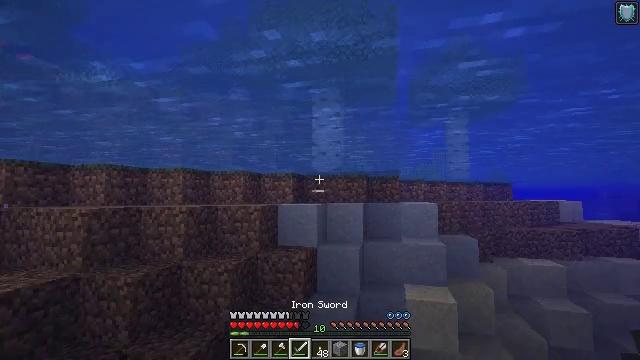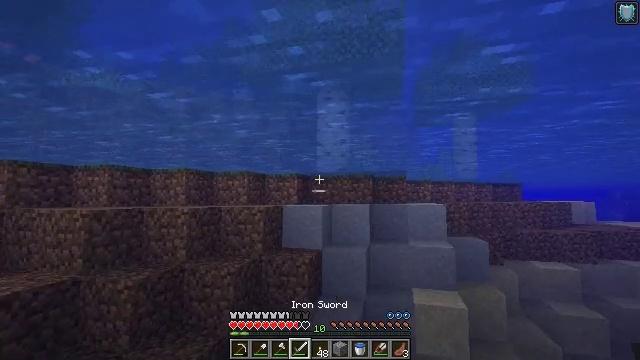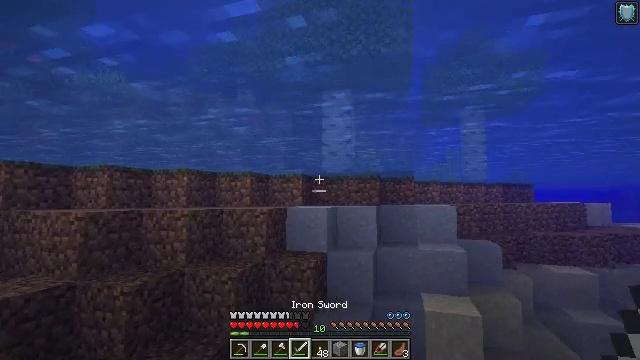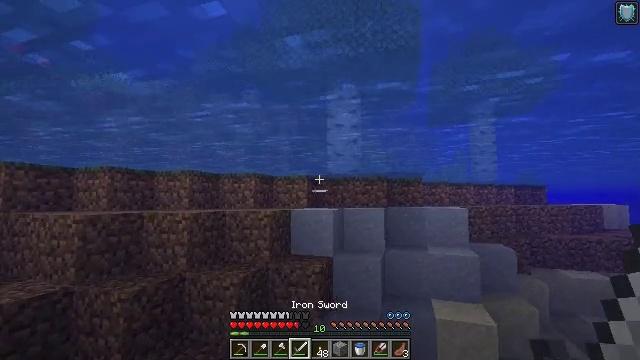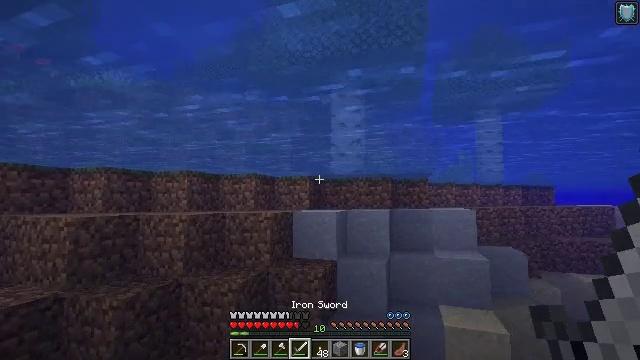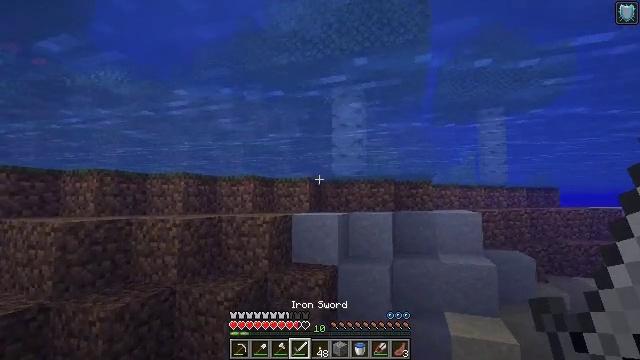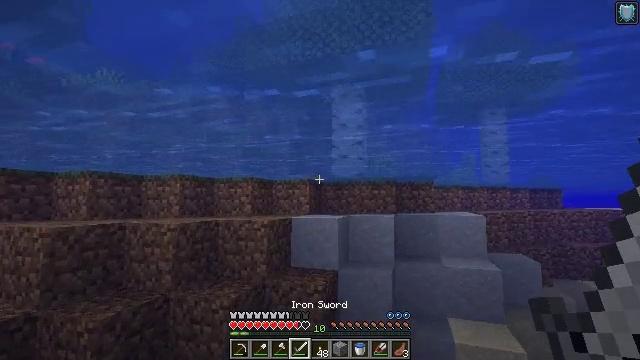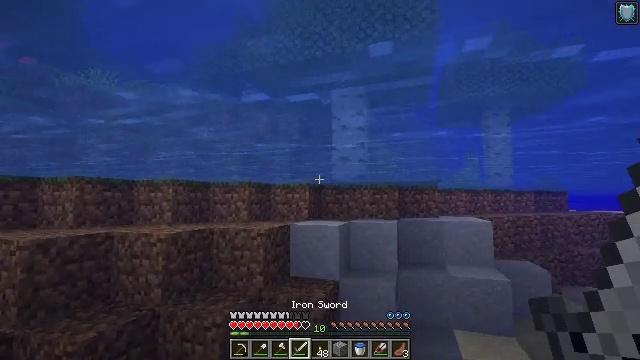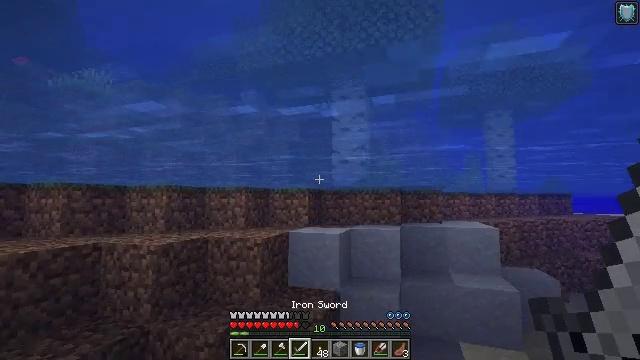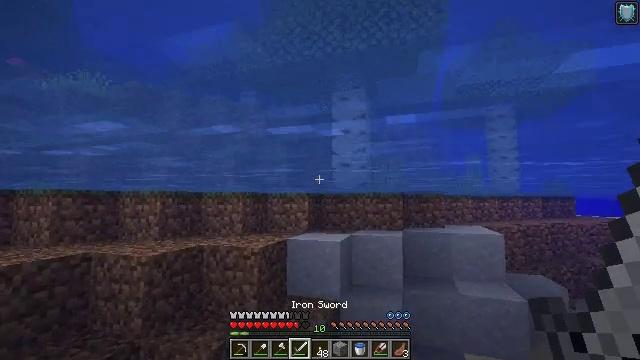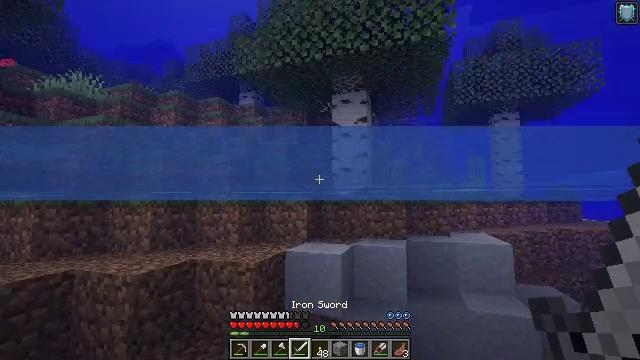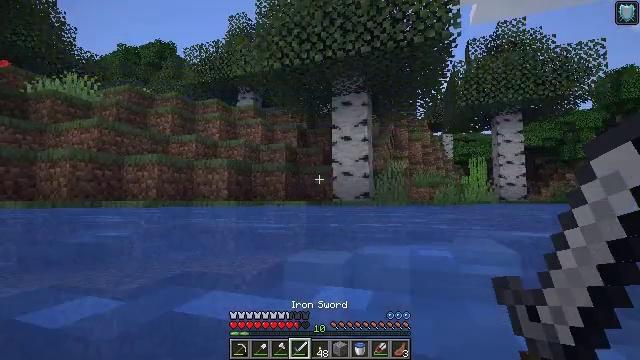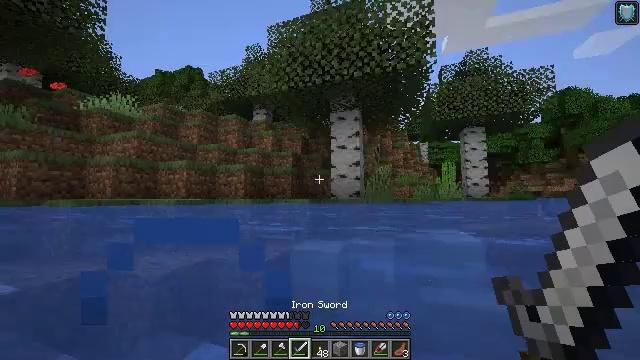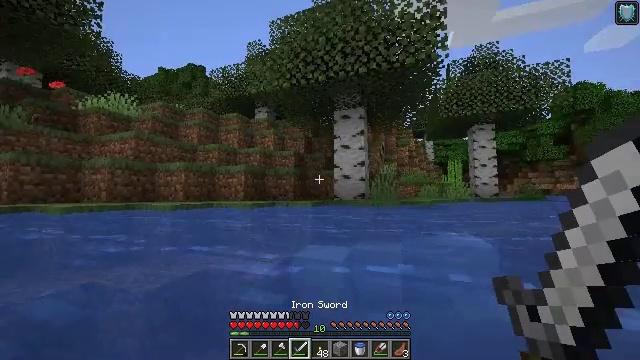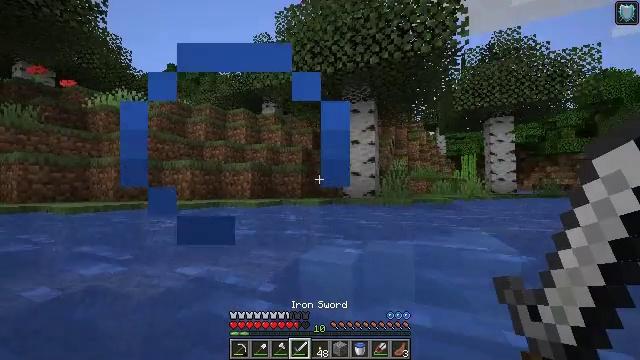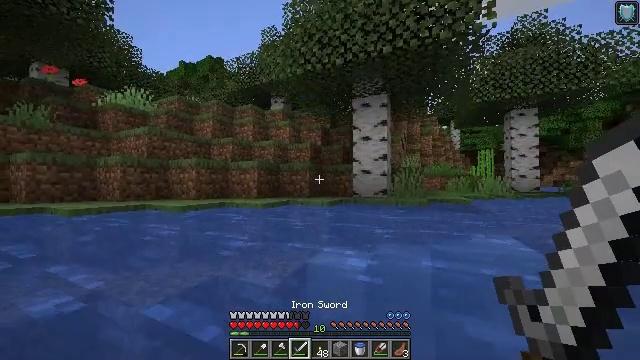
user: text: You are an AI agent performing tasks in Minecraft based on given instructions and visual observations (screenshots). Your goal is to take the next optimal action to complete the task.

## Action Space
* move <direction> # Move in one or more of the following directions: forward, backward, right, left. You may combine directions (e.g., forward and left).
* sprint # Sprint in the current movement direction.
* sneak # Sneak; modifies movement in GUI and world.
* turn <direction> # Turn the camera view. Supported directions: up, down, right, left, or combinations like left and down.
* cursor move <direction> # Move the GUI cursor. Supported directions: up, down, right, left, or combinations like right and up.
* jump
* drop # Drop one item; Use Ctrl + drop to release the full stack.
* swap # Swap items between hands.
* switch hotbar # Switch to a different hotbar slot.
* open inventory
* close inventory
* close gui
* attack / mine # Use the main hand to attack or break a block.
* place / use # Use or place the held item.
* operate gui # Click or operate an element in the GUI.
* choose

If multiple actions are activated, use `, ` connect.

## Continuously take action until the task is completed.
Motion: motion action
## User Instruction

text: Harvest the mushroom stem for materials.
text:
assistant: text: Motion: move forward, turn left
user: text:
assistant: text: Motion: move forward, turn left
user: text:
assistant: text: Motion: move forward, turn left
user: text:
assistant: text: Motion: move forward
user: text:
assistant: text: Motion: move forward, jump
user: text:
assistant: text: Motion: move forward, jump
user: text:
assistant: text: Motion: move forward, jump
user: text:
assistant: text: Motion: move forward, jump
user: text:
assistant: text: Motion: move forward, jump
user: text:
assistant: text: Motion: move forward, jump
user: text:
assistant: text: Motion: move forward, jump
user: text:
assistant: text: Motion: move forward
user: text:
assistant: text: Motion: move forward
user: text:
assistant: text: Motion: move forward, turn left and down
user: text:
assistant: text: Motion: move forward, turn left and down
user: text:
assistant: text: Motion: move forward, sprint
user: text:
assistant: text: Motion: move forward, sprint
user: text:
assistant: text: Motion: move forward, sprint
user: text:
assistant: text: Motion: move forward, sprint
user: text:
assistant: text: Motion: move forward, sprint
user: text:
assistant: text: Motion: move forward, sprint
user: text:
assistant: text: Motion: move forward, sprint, turn left
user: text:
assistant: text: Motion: move forward, sprint, turn left
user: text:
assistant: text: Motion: move forward, sprint, turn left
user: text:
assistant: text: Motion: move forward, sprint, turn left
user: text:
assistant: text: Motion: move forward, sprint, turn left
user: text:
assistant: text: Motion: move forward, sprint, turn left
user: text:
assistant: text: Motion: move forward, sprint, turn left
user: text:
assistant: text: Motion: move forward, sprint
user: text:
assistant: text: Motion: move forward, sprint